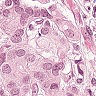
Metastatic tissue present: yes